Interaction volume radius: 10 \u00c5
Interaction volume height: 20 \u00c5
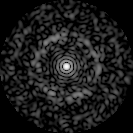
Disorder parameter: 0.83